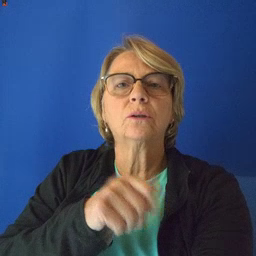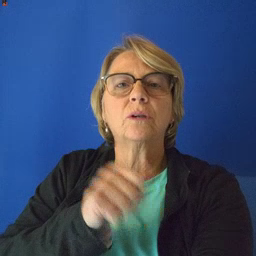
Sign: orange